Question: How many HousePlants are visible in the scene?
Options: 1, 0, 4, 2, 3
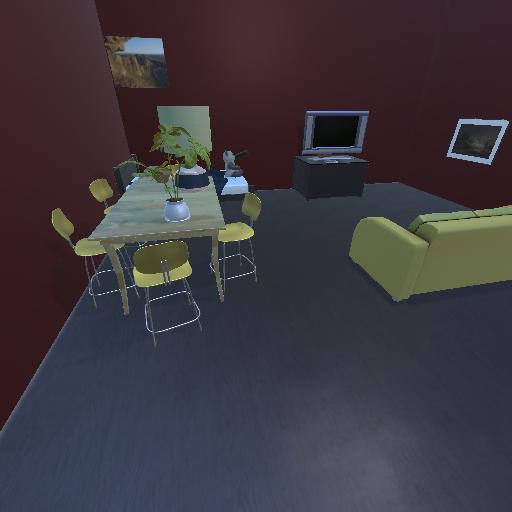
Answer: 1